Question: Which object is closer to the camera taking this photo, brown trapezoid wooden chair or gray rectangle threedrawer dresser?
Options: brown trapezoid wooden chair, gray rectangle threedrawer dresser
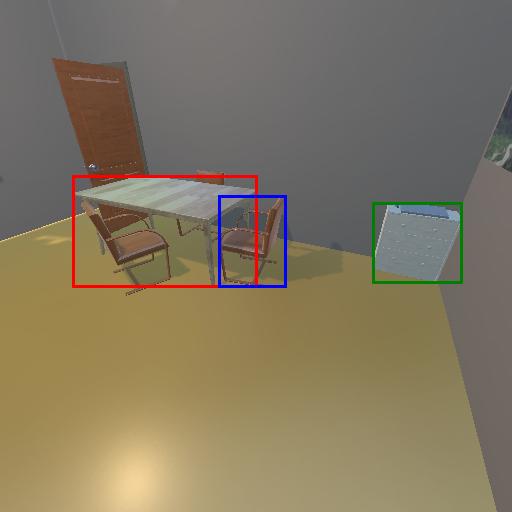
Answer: brown trapezoid wooden chair